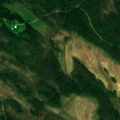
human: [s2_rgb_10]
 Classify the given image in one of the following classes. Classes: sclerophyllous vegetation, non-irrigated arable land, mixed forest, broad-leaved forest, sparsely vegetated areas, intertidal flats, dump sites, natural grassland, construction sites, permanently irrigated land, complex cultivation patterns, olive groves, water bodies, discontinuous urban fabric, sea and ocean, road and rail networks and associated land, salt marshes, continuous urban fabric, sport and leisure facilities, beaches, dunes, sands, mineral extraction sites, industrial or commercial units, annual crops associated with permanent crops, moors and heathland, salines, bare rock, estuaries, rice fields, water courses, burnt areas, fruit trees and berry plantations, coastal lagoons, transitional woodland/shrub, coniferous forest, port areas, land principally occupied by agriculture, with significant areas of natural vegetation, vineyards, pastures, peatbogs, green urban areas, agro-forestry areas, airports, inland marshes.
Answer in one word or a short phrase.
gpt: coniferous forest, mixed forest, peatbogs